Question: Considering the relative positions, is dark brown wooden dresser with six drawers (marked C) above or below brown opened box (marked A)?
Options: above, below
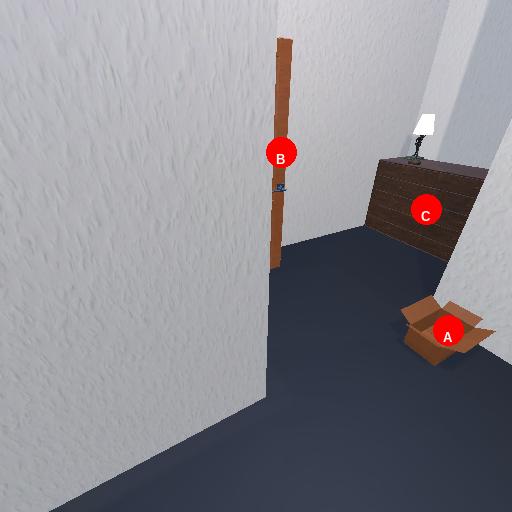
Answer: above